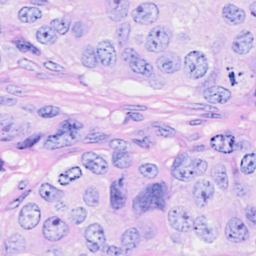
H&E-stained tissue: Breast